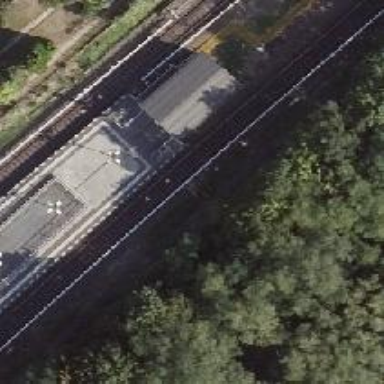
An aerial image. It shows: Railway signal.